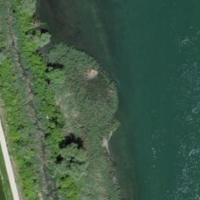
EUNIS habitat code: 15
Species observed at this site:
Prunus spinosa